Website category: jobs
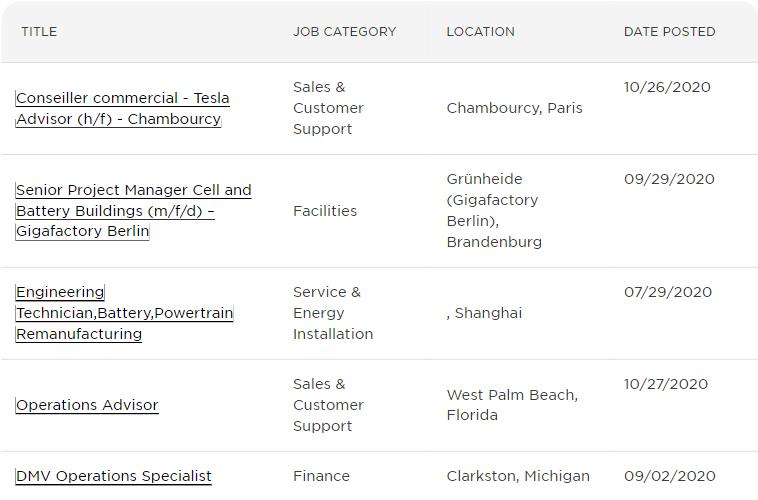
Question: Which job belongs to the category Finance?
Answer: DMV Operations Specialist

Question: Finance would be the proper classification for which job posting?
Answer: DMV Operations Specialist

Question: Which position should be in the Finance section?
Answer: DMV Operations Specialist

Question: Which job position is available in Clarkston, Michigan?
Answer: DMV Operations Specialist

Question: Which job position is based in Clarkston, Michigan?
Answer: DMV Operations Specialist

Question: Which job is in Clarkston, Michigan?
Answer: DMV Operations Specialist

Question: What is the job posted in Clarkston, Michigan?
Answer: DMV Operations Specialist

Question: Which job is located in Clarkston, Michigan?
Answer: DMV Operations Specialist

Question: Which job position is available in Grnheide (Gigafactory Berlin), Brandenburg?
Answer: Senior Project Manager Cell and Battery Buildings (m/f/d) Gigafactory Berlin

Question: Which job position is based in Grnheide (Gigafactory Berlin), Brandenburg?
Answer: Senior Project Manager Cell and Battery Buildings (m/f/d) Gigafactory Berlin

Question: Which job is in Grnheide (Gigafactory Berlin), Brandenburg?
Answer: Senior Project Manager Cell and Battery Buildings (m/f/d) Gigafactory Berlin

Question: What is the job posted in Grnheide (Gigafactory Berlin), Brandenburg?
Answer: Senior Project Manager Cell and Battery Buildings (m/f/d) Gigafactory Berlin

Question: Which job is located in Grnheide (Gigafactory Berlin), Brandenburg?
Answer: Senior Project Manager Cell and Battery Buildings (m/f/d) Gigafactory Berlin

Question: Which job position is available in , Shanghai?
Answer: Engineering Technician,Battery,Powertrain Remanufacturing

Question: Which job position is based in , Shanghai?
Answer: Engineering Technician,Battery,Powertrain Remanufacturing

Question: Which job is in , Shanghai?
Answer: Engineering Technician,Battery,Powertrain Remanufacturing

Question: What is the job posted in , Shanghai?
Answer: Engineering Technician,Battery,Powertrain Remanufacturing

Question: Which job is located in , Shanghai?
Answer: Engineering Technician,Battery,Powertrain Remanufacturing

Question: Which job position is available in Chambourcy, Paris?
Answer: Conseiller commercial - Tesla Advisor (h/f) - Chambourcy

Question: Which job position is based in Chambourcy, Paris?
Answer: Conseiller commercial - Tesla Advisor (h/f) - Chambourcy

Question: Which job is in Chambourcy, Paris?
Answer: Conseiller commercial - Tesla Advisor (h/f) - Chambourcy

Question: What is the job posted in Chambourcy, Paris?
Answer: Conseiller commercial - Tesla Advisor (h/f) - Chambourcy

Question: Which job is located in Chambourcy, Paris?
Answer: Conseiller commercial - Tesla Advisor (h/f) - Chambourcy

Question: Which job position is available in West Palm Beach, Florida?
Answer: Operations Advisor

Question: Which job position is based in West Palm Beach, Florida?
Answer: Operations Advisor

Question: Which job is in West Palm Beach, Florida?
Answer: Operations Advisor

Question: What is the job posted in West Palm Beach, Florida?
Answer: Operations Advisor

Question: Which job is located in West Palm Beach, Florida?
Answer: Operations Advisor